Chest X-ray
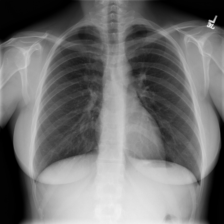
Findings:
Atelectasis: negative
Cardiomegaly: negative
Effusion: negative
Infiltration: negative
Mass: negative
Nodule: negative
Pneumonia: negative
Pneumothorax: negative
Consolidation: negative
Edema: negative
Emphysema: negative
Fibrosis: negative
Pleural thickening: negative
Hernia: negative